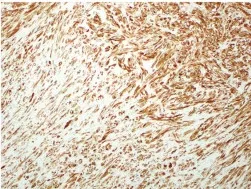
Lung. At autopsy in 2007. S-100 immunohistochemistry. Histological factors such as cellularity, degree of nuclear atypia, mitotic counts, and S-100 immunoreactivity were similar among the specimens.
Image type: pathology (immunostaining)